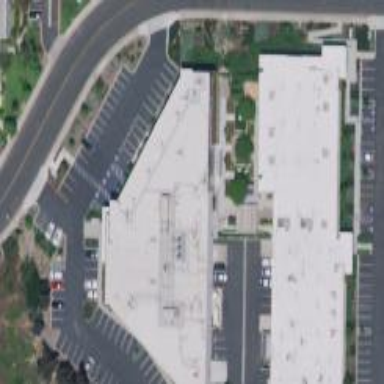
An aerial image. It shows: Industrial building.